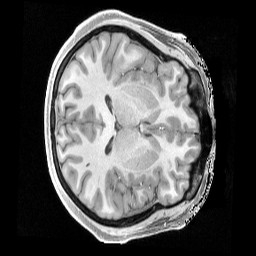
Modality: T1w
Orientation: axial
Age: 26
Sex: female
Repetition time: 2.4 s
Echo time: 0.00222 s